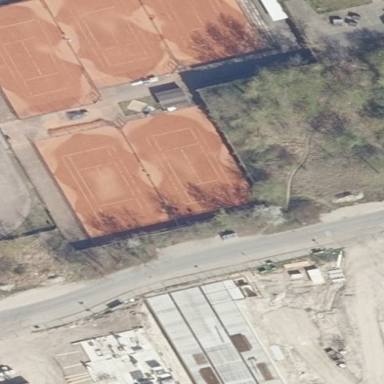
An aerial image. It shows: Tennis court on pitch.